Interaction volume radius: 5 \u00c5
Interaction volume height: 15 \u00c5
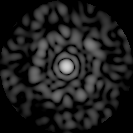
Disorder parameter: 0.8953